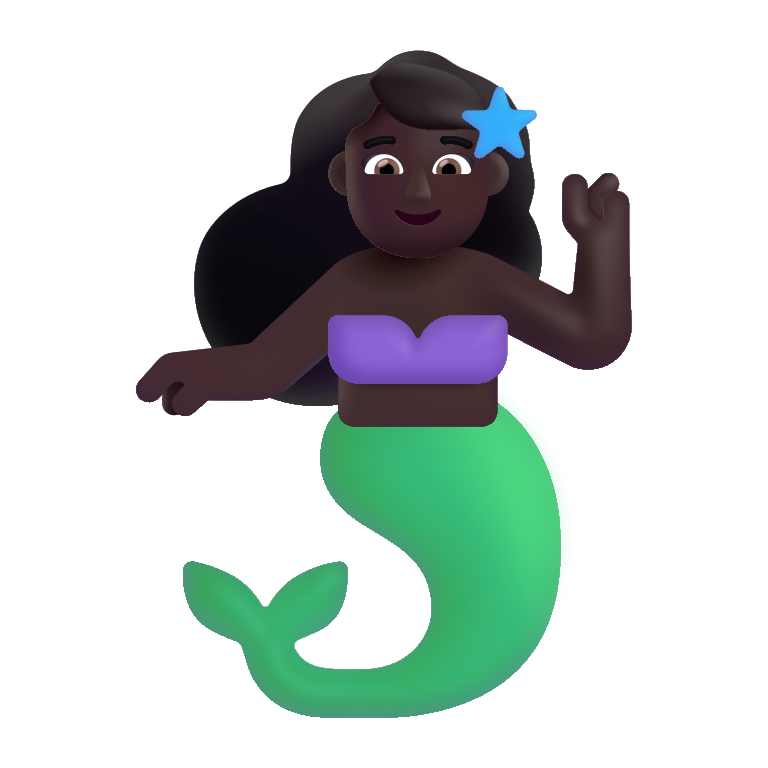
woman merpeople color dark